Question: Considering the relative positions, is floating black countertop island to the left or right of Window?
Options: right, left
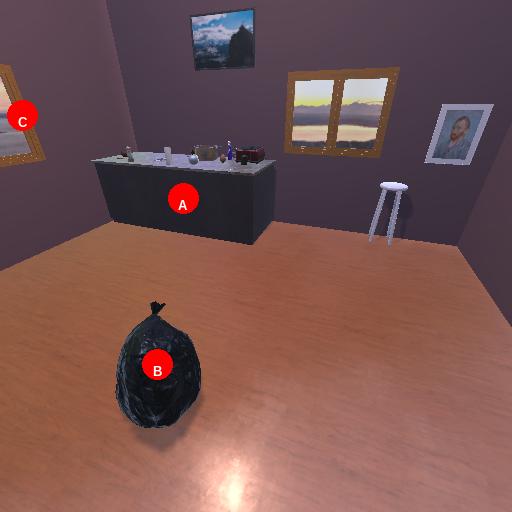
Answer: right